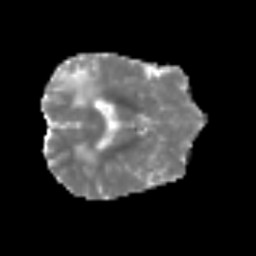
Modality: MD
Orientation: axial
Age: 78
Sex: male
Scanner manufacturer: siemens
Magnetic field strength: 3 T
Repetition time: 3.2 s
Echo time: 0.081 s